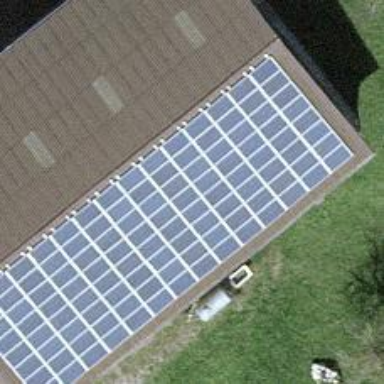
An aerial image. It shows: Solar power generator with photovoltaic panels.